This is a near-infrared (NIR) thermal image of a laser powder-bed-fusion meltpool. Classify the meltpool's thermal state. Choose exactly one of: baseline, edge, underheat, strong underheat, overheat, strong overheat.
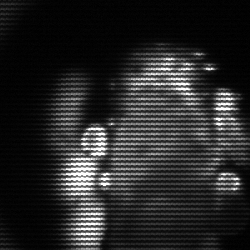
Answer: strong underheat